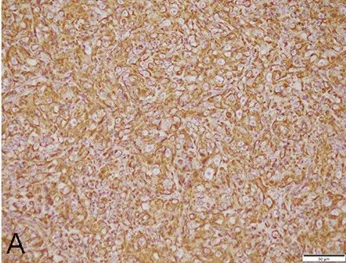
Immunophenotype and in situ hybridization features of the tumor: tumor cells immunohistochemistry staining results [, CD21.
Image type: pathology (immunostaining)